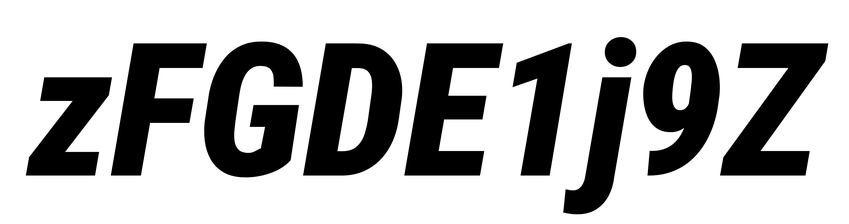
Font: Roboto-Italic_Condensed_Black_Italic